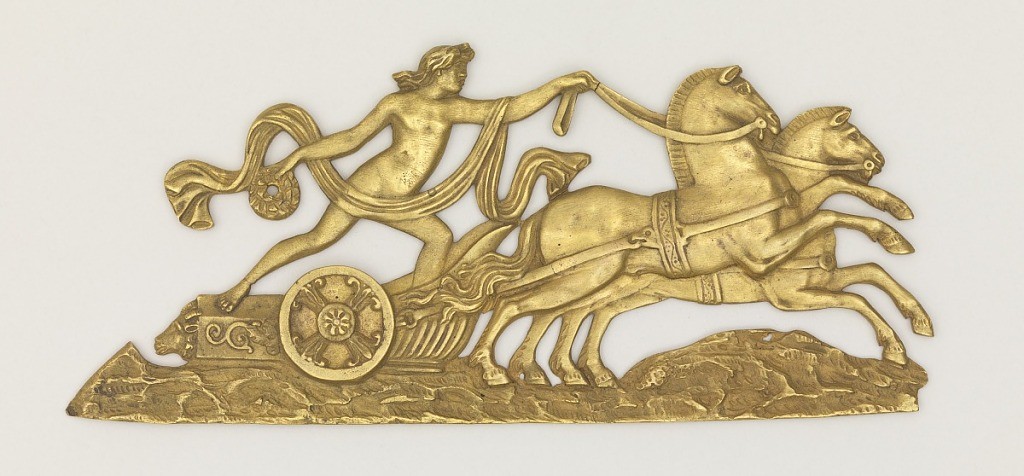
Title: Furniture mount
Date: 1801–33
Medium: Gilt bronze
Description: Roman charioteer heading right.